Question: JSFiddle: <URL>
HTML:
'''
<form method="post" action="#">
<div id="hiddenfields" style="display: none">
</div>
<input type="text" name="laggy" />
<input type="text" name="fine" />
</form>
'''
Javascript (for easy generation purposes):
'''
for(var i = 0; i < 10; i++) {
$('#hiddenfields').append('<div><select name="hidden' + i + '"></select></div>');
}
for(var i = 0; i < 200; i++) {
$('#hiddenfields select').append('<option value="' + i + '">' + i + '</option>');
}
'''
In safari 6.1 (on a mac) I am getting strange behaviour due to hidden select elements.
I found that if I have a bunch of large select fields in a hidden div in a form, then the first non-hidden text input has VERY laggy input.
To test the fiddle, just try typing any text in to the first text input at the lower right side and it should be slow and display one character every few seconds. If you increase the option count then you can force the slowdown to become worse, same goes with the select count. Typing in to the second text input works perfectly as expected!
My testing is on OS X Version 10.8.5
If I do a javascript profile from the web inspector, I come across certain methods that look like browser based ones with large slowdowns (note that this screenshot is not from testing on jsfiddle):

This issue was not in an older version of safari, and does not happen in chrome, firefox, IE. I have it open in chrome right now and it's smooth as butter
This leads me to believe it may be a bug in safari 6.1
- -
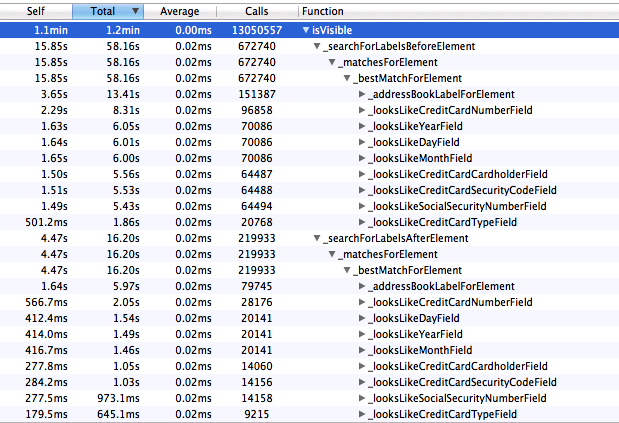
Answer: Created a bug with Apple and it was eventually marked as a duplicate of another ticket. I can't view the other ticket using their bug tool. The other ticket is closed so if it was an actual bug then it is probably fixed in their development version or it may be "Not a bug" too